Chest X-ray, PA view. Patient: 57 years old, sex M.
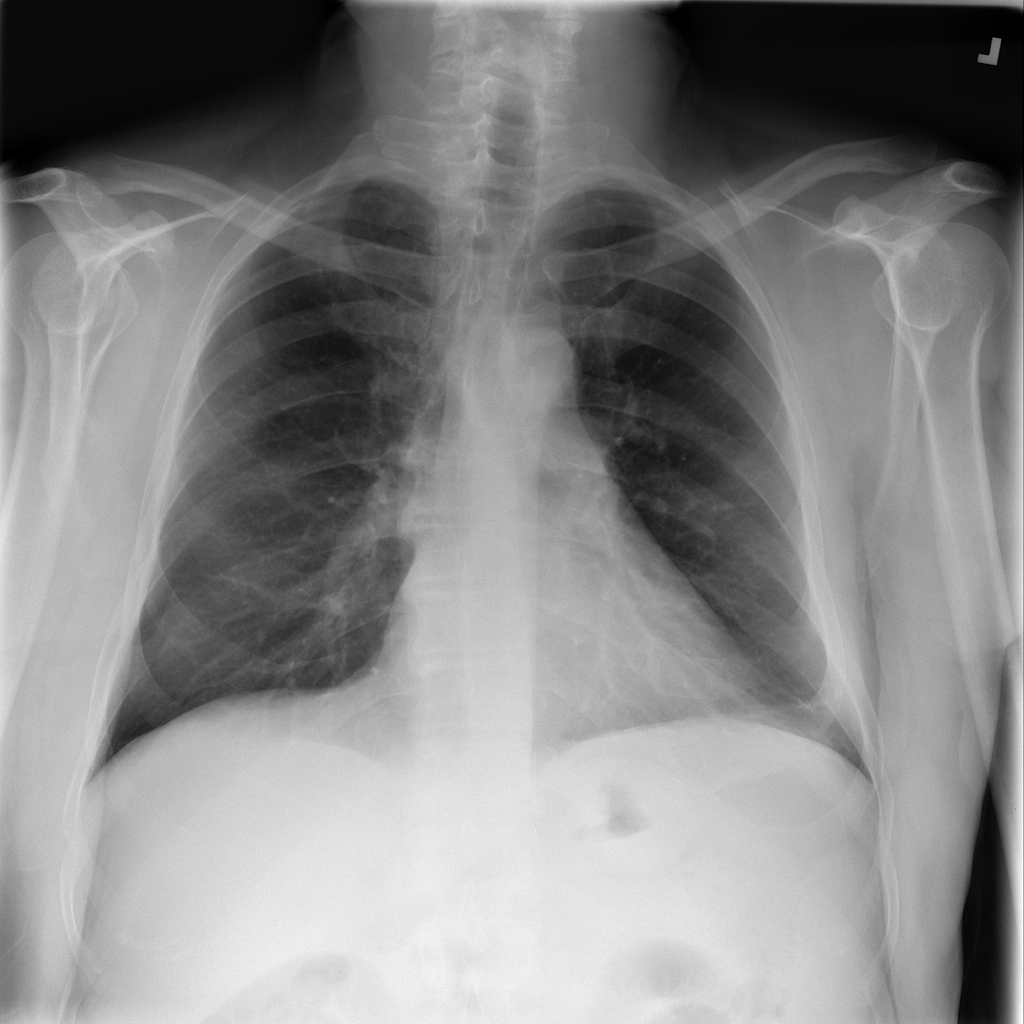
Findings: Atelectasis